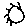
Label: sun